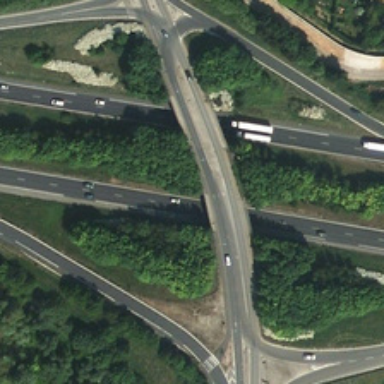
Many green plants are near a viaduct with some cars running .